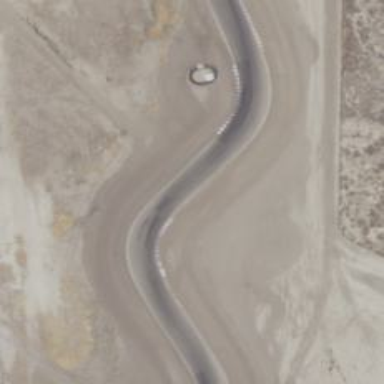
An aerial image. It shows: Raceway road.